Question: I'm trying to build a circular gauge in canvas, and am having a really hard time with it. I essentially want this:  Just the white circle, red line, tic marks, the little ones, then a bigger one every 50, and a big tic mark with the number every 100, and the needle. I don't really care about any of the other writing on it or the silver border. Can anyone point me in the right direction? I'm pretty new to canvas but I'd like to not use any prebuilt libraries or anything.
Thanks!
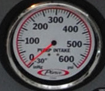
Answer: Here is a working example. I hesitated posting the entire code, because it's better when you can put it together yourself and comprehend what it's doing. It may be hard to edit this to do what you want to do, if you're not sure how it's put together. I've tried commenting what I could.
Even though it doesn't look like it, I started with Justin's example. I figured that was worth mentioning.
Click ON the gauge to increase pressure, acceleration, etc.
<URL>
Output: